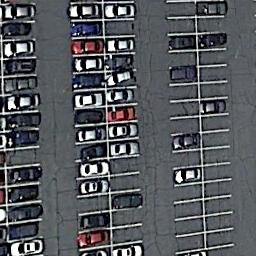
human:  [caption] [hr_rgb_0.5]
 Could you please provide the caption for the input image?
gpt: The parking lot has some cars arranged neatly in lines .

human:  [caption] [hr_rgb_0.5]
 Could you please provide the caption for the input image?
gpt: There are many different colored cars in the parking lot .

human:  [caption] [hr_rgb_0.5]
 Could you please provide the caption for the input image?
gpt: The parking lot is full of cars .

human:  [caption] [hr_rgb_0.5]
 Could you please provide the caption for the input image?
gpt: Eighty percent of the parking spaces in the parking lot are occupied .

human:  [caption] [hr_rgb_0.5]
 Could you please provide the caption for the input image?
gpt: There are some cars and some empty space on the parking lot .